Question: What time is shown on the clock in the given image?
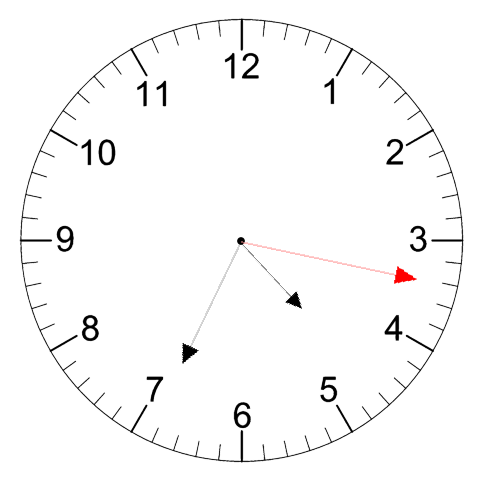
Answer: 04:34:17